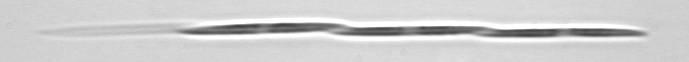
Label: Pseudo-nitzschia